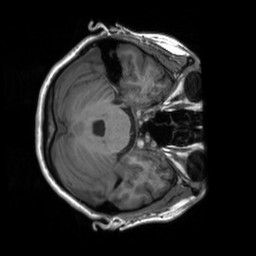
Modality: T1w
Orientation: axial
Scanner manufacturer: siemens
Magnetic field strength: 3 T
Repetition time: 2.3 s
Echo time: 0.00207 s